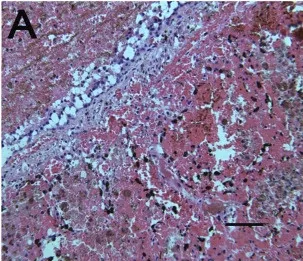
Pathological results of lung and brain tissues. (A): The tumor cells in the pulmonary nodules are arranged in a single thin-walled vascular lumen, filled with red blood cells and accompanied by necrosis, and have a large nuclear-cytoplasmic ratio, dark-colored nuclei and atypia. CD34 on immunohistochemical examination (Magnifications: , x100.
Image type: pathology (immunostaining)